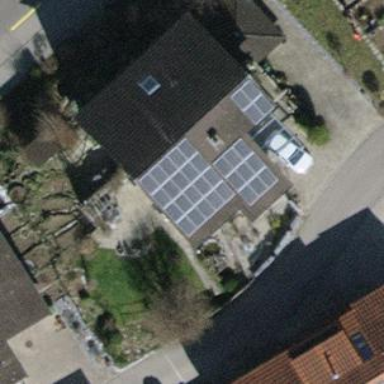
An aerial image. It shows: Solar power generator using photovoltaic panels.